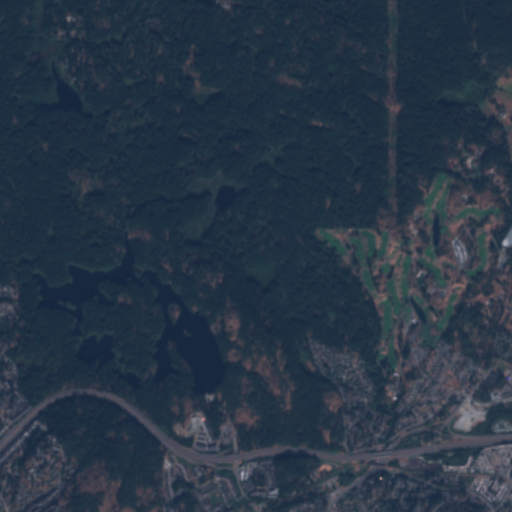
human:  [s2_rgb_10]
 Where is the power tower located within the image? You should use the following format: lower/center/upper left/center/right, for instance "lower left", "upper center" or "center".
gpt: The power tower is located in the right of the image.
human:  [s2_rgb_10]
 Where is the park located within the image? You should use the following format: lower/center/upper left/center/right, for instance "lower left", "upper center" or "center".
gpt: There is no park in the image.